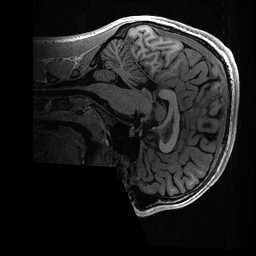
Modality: T1w
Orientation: sagittal
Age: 18
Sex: male
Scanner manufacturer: ge
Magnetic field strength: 3 T
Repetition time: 0.006952 s
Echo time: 0.00292 s